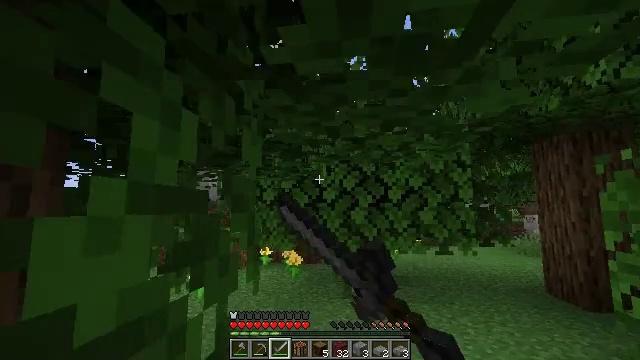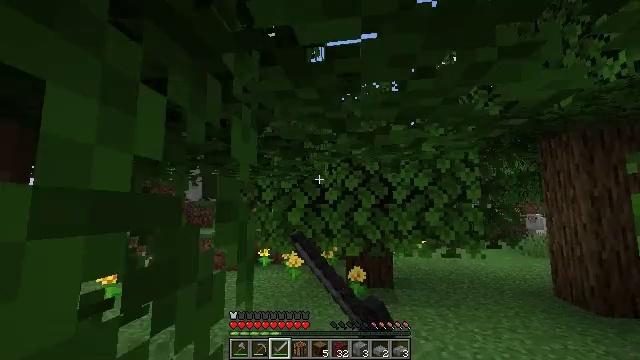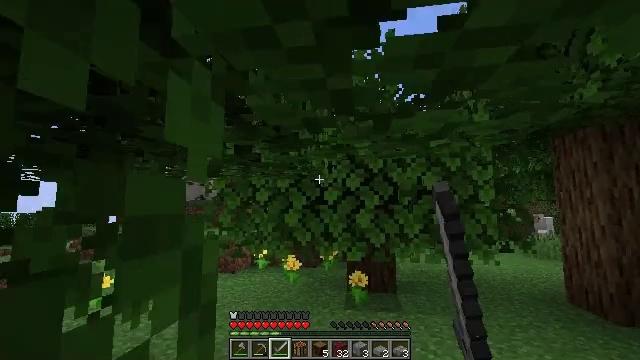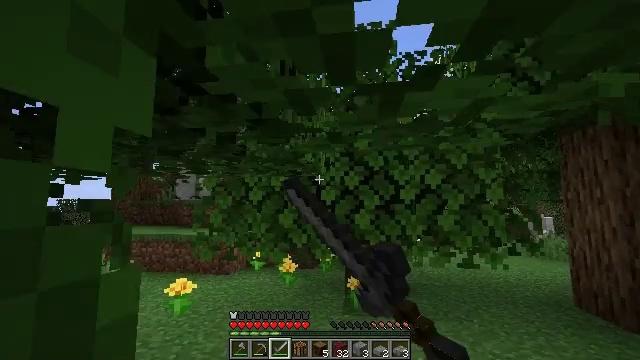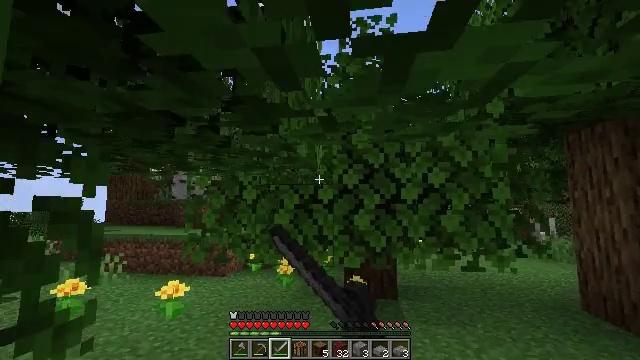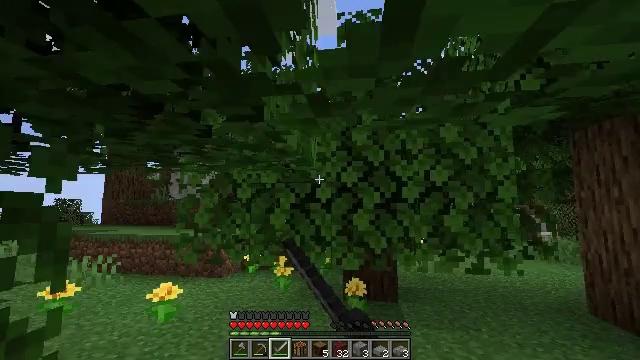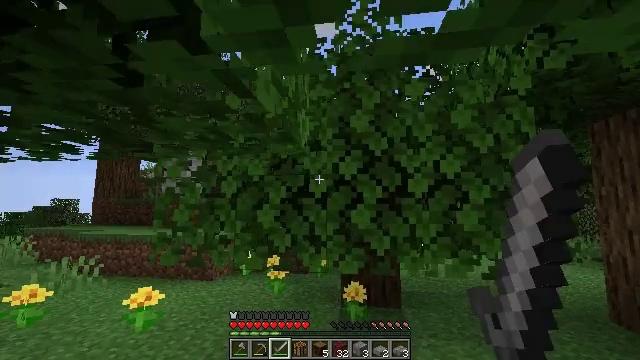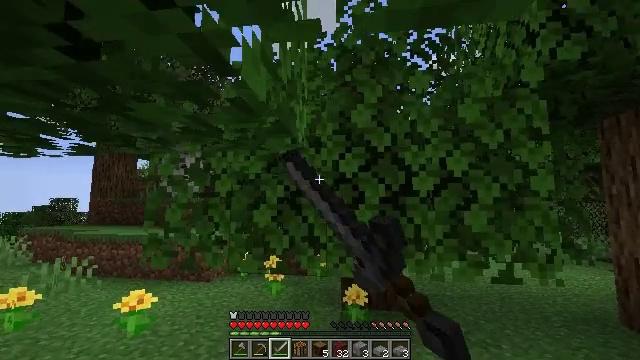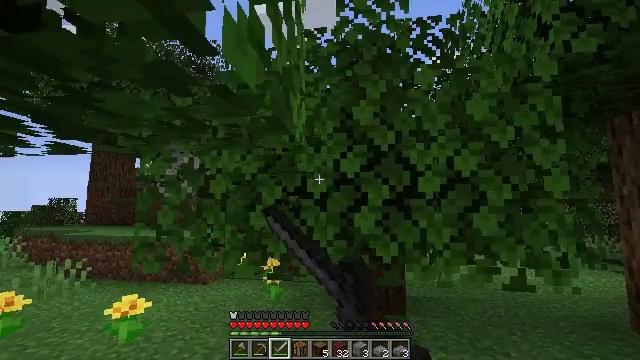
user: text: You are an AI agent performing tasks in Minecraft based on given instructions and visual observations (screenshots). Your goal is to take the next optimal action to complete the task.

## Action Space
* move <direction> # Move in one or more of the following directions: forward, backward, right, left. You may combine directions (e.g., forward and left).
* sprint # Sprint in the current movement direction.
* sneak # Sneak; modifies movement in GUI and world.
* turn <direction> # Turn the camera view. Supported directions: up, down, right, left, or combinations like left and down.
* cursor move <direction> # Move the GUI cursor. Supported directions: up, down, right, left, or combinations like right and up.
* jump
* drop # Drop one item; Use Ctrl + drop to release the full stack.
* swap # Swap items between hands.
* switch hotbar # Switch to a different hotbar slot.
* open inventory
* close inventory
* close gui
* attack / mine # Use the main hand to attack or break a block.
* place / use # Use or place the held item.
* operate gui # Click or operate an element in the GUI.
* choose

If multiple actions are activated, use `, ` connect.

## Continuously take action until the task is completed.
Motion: motion action
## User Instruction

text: Gather oak leaves by attacking.
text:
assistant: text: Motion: move forward, attack / mine
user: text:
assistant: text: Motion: move forward, attack / mine
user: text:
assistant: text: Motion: move forward, attack / mine
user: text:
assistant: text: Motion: move forward, attack / mine
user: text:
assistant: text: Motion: move forward, attack / mine
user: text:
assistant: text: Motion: move forward, attack / mine
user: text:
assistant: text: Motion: move forward, attack / mine
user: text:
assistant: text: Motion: move forward, attack / mine
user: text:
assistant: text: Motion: attack / mine